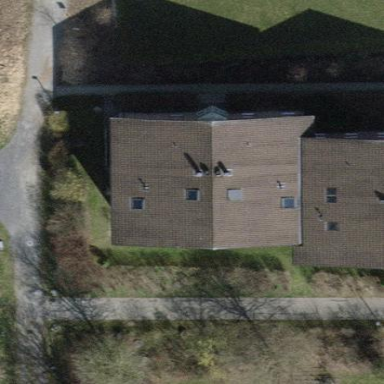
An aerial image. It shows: Gabled apartment building with roofs oriented across.